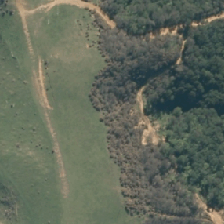
Land cover: low_producing_grassland